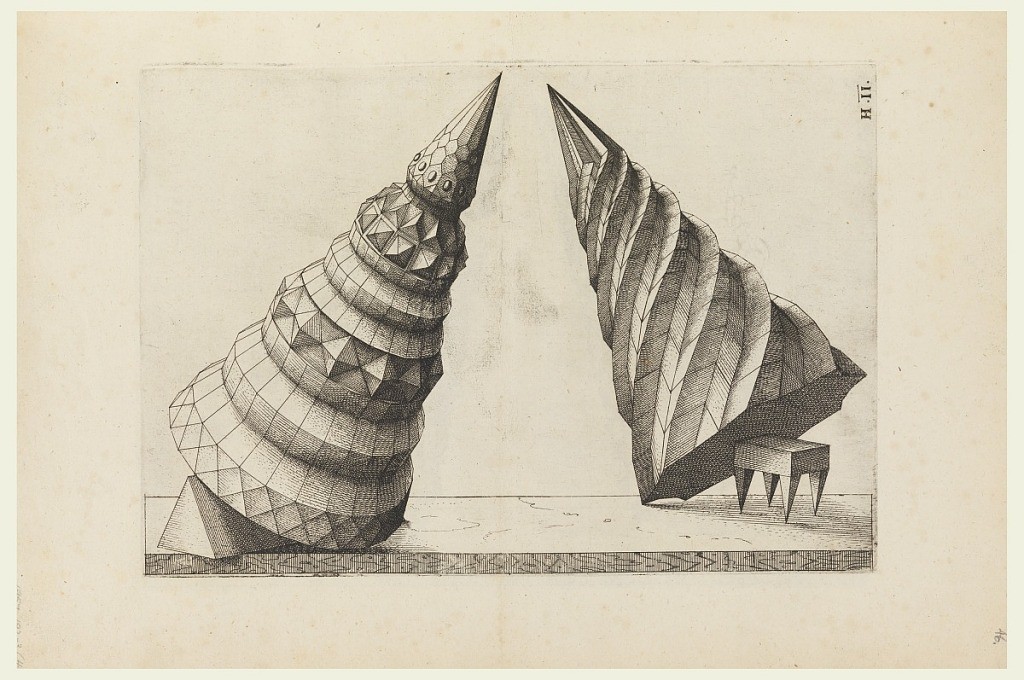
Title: Perspectiva: Corporum Regularium
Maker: Wenzel Jamnitzer, German, 1508–1585
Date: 1568
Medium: Engraving on laid paper
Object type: Print
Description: Two decorative cones pointed towards each other, leaning at angles, supported by a triangular prism at left and a rectangular stool with four triangular legs at right.